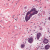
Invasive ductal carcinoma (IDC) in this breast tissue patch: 0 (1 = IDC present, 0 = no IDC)